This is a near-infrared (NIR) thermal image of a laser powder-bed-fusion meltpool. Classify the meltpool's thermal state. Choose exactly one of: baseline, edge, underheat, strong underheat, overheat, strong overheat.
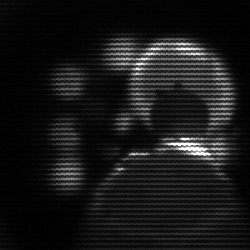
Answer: edge